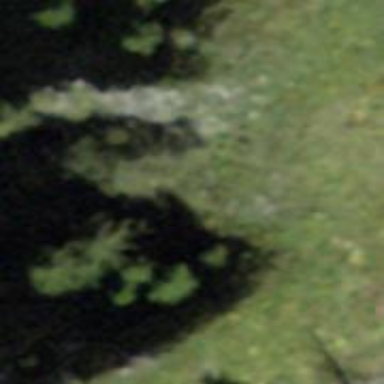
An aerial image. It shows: Patch of scrub vegetation.